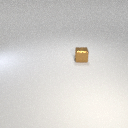
small brown metal cube